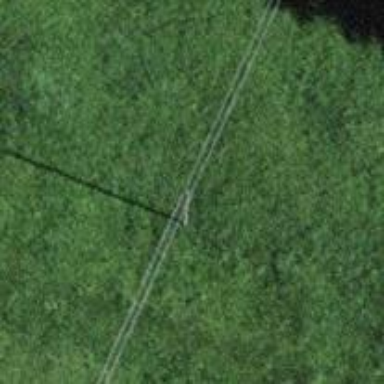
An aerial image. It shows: Minor power line.